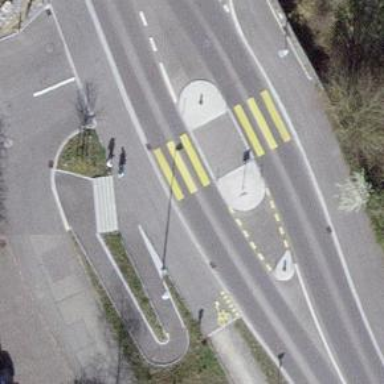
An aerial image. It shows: Uncontrolled crossing with zebra marking and crossing island.